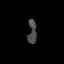
Tissue: skin
Cell type: Epithelial cells
Senescence score: 0.2129
Nuclear area (px): 209
Mean DAPI intensity: 70.402